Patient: sex F, age 59
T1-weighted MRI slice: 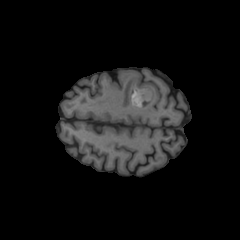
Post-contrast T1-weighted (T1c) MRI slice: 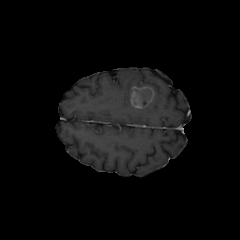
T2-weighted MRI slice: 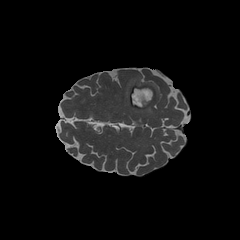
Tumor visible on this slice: yes
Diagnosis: Glioblastoma, IDH-wildtype
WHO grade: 4